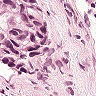
Metastatic tissue present: yes